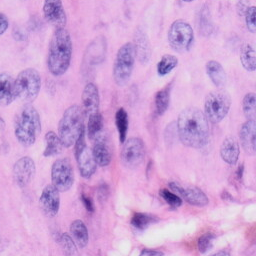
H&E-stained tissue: Skin